Question: I'm trying to create a blank dictionary that we add user inputs to (Character Name, Age, HP). Later on I will use those inputs to create new classes instances.
Here's the result as well as a note about what I was expecting to see:

I believe the problem lies in this part of the code but I'm not sure what's wrong with it.
'''
newCharacterList = {"Name": [], "Age" : [], "HP" : []}
newCharacterList["Name"].append(newCharacterName)
newCharacterList["Age"].append(newCharacterAge2)
newCharacterList["HP"].append(newCharacterHP)
print(newCharacterList)
'''
Full code:
'''
import random
# Parent class of Character (Name, Age, HP) - keep it simple - no atk and defense. just keep losing HP based on a random number between 1 and 50 and once it reaches 0 it says "Whoops u died lol." but it prints out on a different row each time, dmg taken and HP remaining (maybe the random number lasts 5 x and each character may survive or die each round depending on how much hp they have.)
class Character:
def __init__(self, name, age: int, HP):
self.name = name
self.age = age
self.HP = HP
def get_name(self):
return self.name
def get_age(self):
return self.name
def get_HP(self):
return self.HP
def set_HP(self):
subtraction = int(random.randint(1,50))
print("HP Loss: -",subtraction)
self.HP = self.HP - subtraction
def ShowAttributes(self):
print("Name: ", self.name)
print("Age: ", self.age)
print("HP: ", self.HP)
Melo = Character("Melo", 15, 100)
Melo.ShowAttributes()
print("
")
Halo = Character("Halo", 20, 500)
Halo.ShowAttributes()
print("
")
Sky = Character("Sky", 18, 300)
Sky.ShowAttributes()
print("
")
# add option to ADD a character which will take the Name, Age, and Randomly assign an HP.
# it will then note "HP Assigned. Name has _ HP."
# Press X to Start the game, A to Add a character, or any other key to Exit.
while True:
# print(ShowAttributes())
print("Press X to Start, A to Add a character, or any other Key to Exit
");
button = input("Your Input: ")
# #round 1 (- random number of HP once)
# #round 2 (- random number of HP TWICE)
# #round 3 (- random number of HP Three times)
# #round 4 (- random number of HP 4 times)
# #round 5 (- random number of HP 5 times)
# # when ALL character's HP = 0 OR all 5 rounds are finished, whichever comes first, print the order of winners (ie who survived the longest), then break and exit.
if button == "x":
# While LOOP (until all rounds are done OR all characters run out of HP) {
print("
")
# }
while Melo.get_HP() > 0:
# print("its working"); #< Test Completed!! - it works!
# While LOOP (until all rounds are done OR all characters run out of HP)
print("Current HP: ", Melo.get_HP())
Melo.set_HP()
if Melo.get_HP() <=0:
print(f"Whoops, {Melo.name} has No More HP!")
break
elif button == "a":
class add_Character(Character):
def __init__(self):
super().__init__()
self.HP = HP
print("In Development - for Phase 2");
print("New Character Name: ")
newCharacterName = input()
print("New Character Age: ")
newCharacterAge = input()
newCharacterAge2 = int(newCharacterAge)
if newCharacterAge2 < 10:
newCharacterHP = (random.randint(1,50))
elif newCharacterAge2 > 10 and newCharacterAge2 < 25:
newCharacterHP = (random.randint(50, 300))
elif newCharacterAge2 < 25:
newCharacterHP = (random.randint(300, 1000))
else:
newCharacterHP = (random.randint(1,1000))
print("Your New Character's Autogenerated HP is: ", newCharacterHP)
newCharacterList = {"Name": [], "Age" : [], "HP" : []}
newCharacterList["Name"].append(newCharacterName)
newCharacterList["Age"].append(newCharacterAge2)
newCharacterList["HP"].append(newCharacterHP)
print(newCharacterList)
else:
break
else:
exit
'''
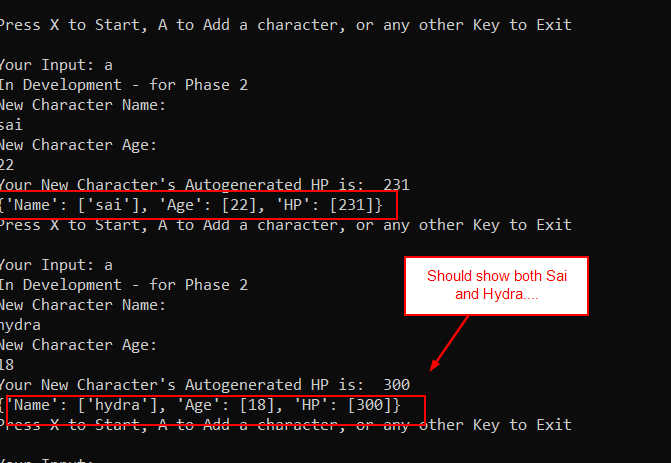
Answer: Move 'newCharacterList = {"Name": [], "Age" : [], "HP" : []}' before your 'while' statement.
A few comments to improve your code:
- 'if Melo.get_HP() <=0:'- 'random.randint(1,50)''int(random.randint(1,50))'- 'get_age'- 'elif newCharacterAge2 < 25:''newCharacterAge2 == 10'- 'ShowAttributes''__str__''print(Melo)'
'''
def __str__(self):
return f"Name: {self.name}
Age: {self.age}
HP: {self.HP}"
'''